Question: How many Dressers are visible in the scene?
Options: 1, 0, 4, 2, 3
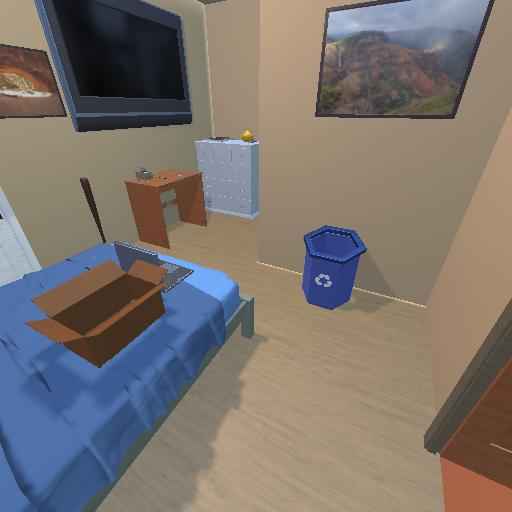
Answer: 1